Question: Looking to optimize this query
'''
SELECT gwt.z, gwt.csp, gwt.status, gwt.cd, gwt.disp, gwt.5d, gwt.6d, gwt.si, gwt.siad, gwt.prbd,
CONCAT(gwt.1, gwt.2, gwt.3, gwt.4, gwt.5, gwt.6, gwt.7, gwt.8, gwt.9),
group_concat(gws.res order by line_no), gwt.scm, gm.me, gwt.p, gwt.scd
from gwt
left outer join gws on gwt.csp = gws.csp
left join gm on gwt.scm = gm.mid
where gwt.zone = 1
and (status like '1%' or status like '2%' or status like '3%' or
status like '4%' or status like '5%' or status like '6%')
group by gwt.csp
'''
Using EXPLAIN, gwt has 4110 rows, gws has 920k rows, and gm has 2800 rows.
The query loaded fine when I was only querying status like 1%, but since I've added additional statuses to display, I get a timeout error.

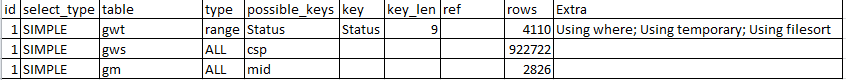
Answer: I would suggest the following.
Be sure that each table has an index on what looks like its primary key:
- -
For gwt, create another index on (zone, status) and change the join condition to:
'''
gwt.zone = 1 and status >= '1' and status < '7'
'''
This is equivalent to your list, but it will allow the execution engine to use an index.
That might be enough to fix the query. Finally, you can put an index on gws.csp, to see if that speeds things up.
Is "csp" a one-to-one relationship? You might have a problem with the query creating a giant result set, if it is not.